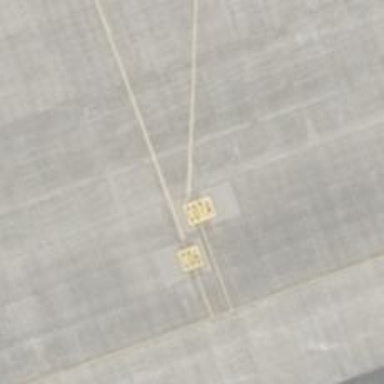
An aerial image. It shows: Parking position at the airport on concrete surface.